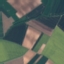
Label: AnnualCrop